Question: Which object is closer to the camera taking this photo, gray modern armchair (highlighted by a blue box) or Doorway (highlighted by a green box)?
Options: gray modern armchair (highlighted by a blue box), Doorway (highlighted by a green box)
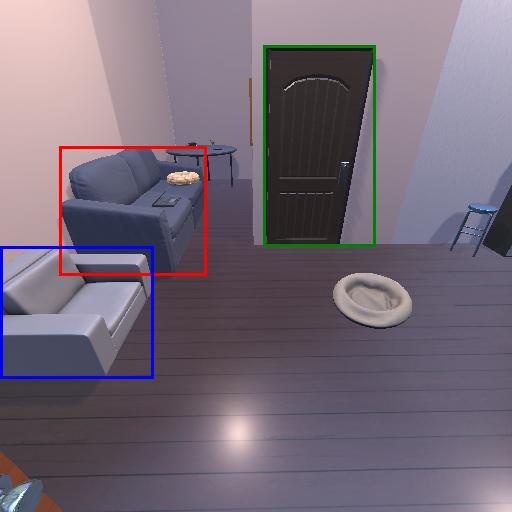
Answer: gray modern armchair (highlighted by a blue box)